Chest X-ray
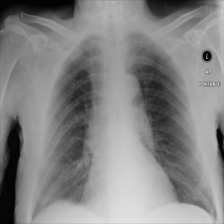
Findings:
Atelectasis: negative
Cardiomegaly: negative
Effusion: negative
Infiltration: negative
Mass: negative
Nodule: negative
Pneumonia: negative
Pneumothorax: negative
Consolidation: negative
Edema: negative
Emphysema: negative
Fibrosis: negative
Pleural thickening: negative
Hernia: negative